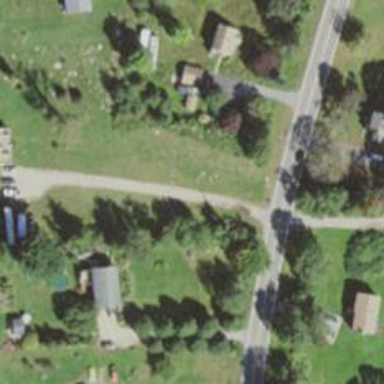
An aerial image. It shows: Residential driveway designated as service road.